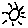
Label: sun